Question: How I can get step (0.5) in slider control in WP7?
It can change values like 0.5-1.0-1.5-2.0...

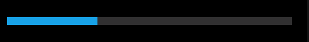
Answer: Set the 'SmallChange' and 'LargeChange' properties to '0.5'. Like this:
'''
<Slider x:Name="Slider" SmallChange="0.5" LargeChange="0.5" />
'''
In addition, you can handle the 'ValueChanged' event like so:
'''
private void Slider_ValueChanged(object sender, RoutedPropertyChangedEventArgs<double> e)
{
Slider.Value = Math.Round(e.NewValue * 2) /2;
}
'''